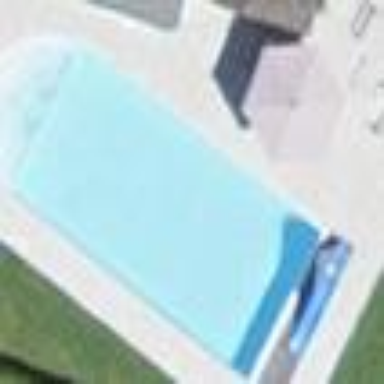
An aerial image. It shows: Swimming pool located in leisure land.